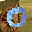
Label: 0